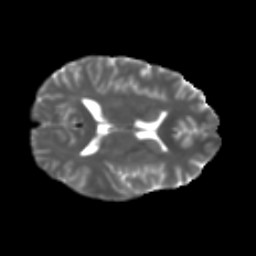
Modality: T2w
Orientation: axial
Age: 31
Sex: female
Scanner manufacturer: ge
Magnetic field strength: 3 T
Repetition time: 7.8 s
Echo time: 0.0606 s